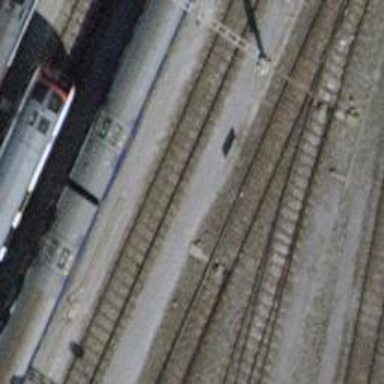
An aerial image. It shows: Railway switch.